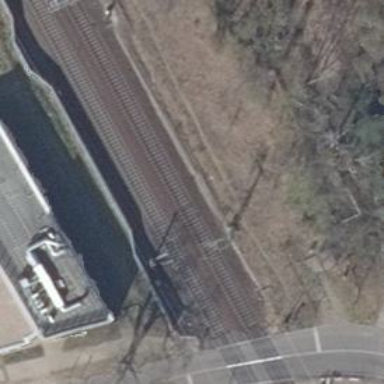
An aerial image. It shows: Railway signal.